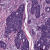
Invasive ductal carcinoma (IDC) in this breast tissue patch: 1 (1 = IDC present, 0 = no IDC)